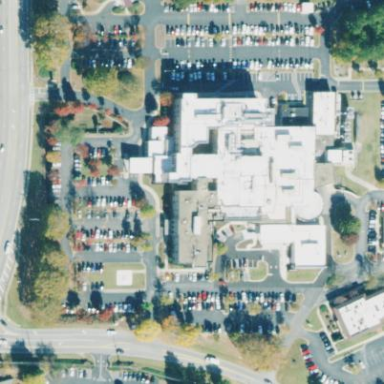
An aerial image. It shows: Hospital.